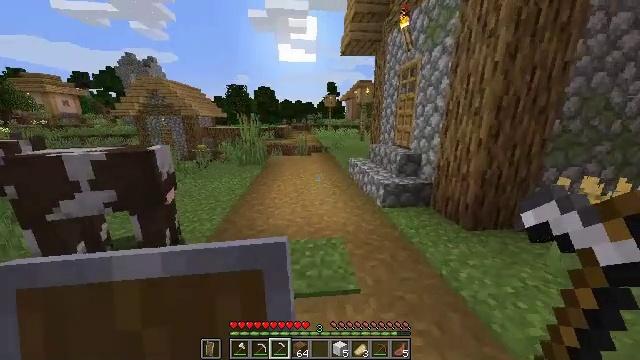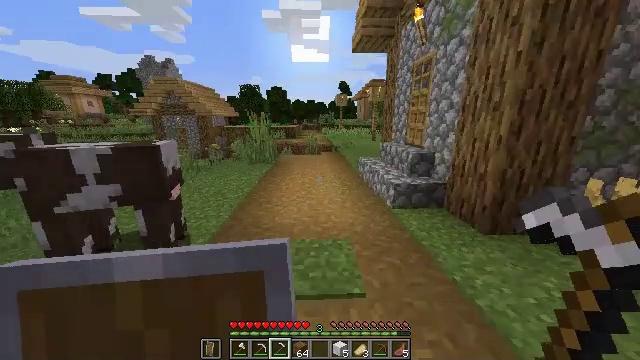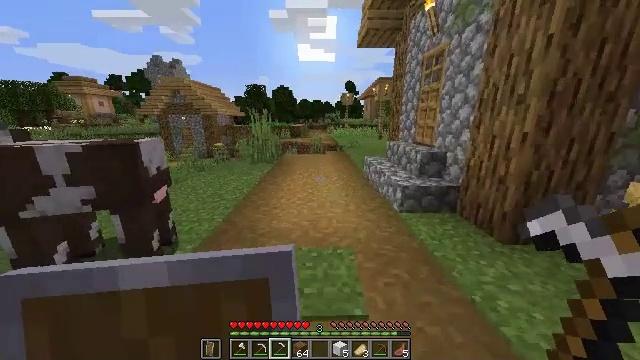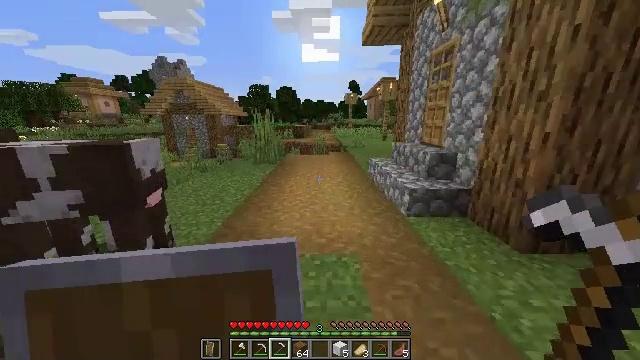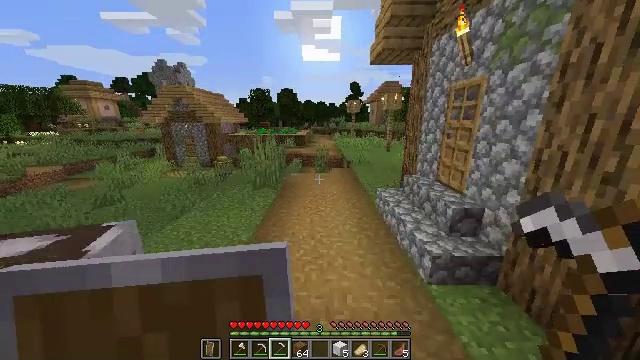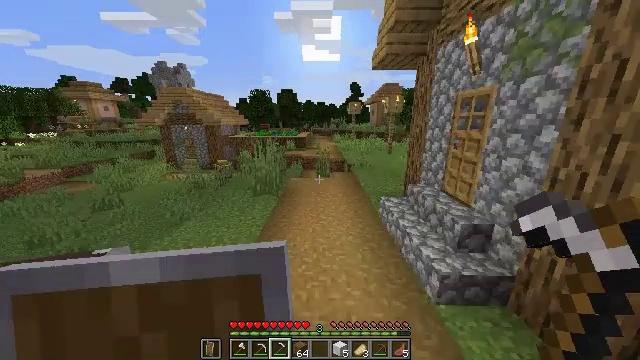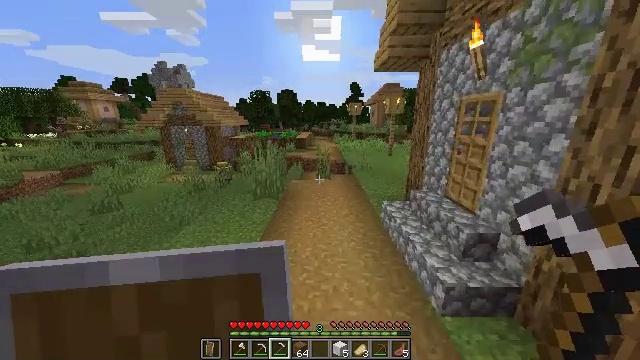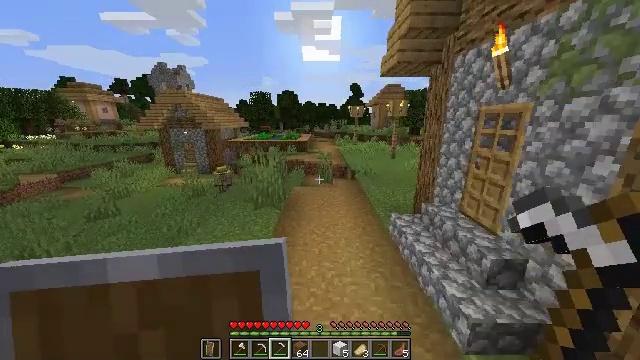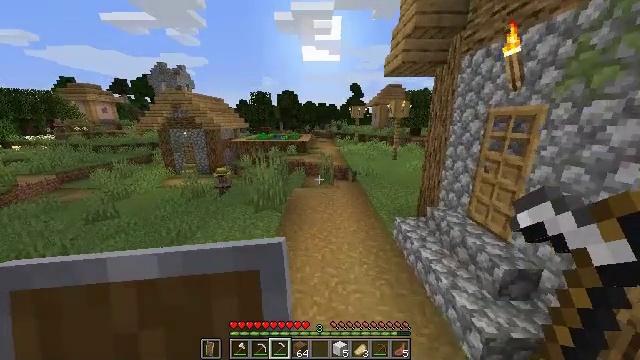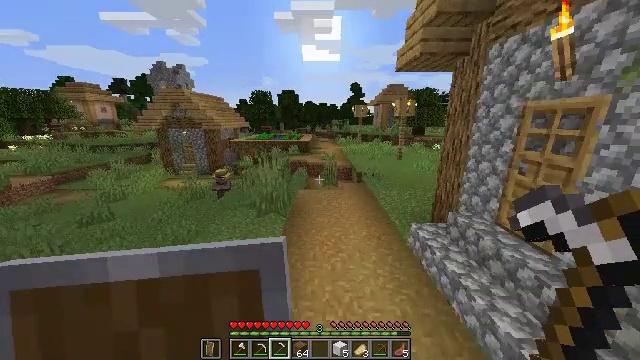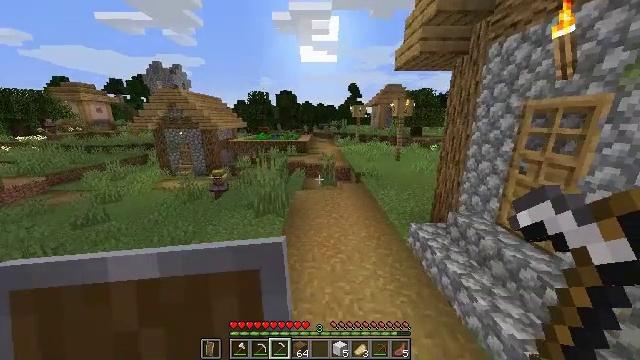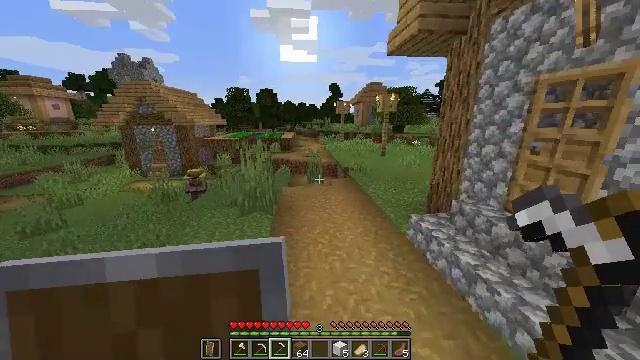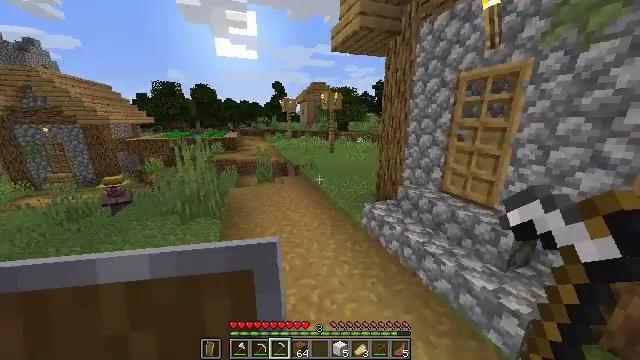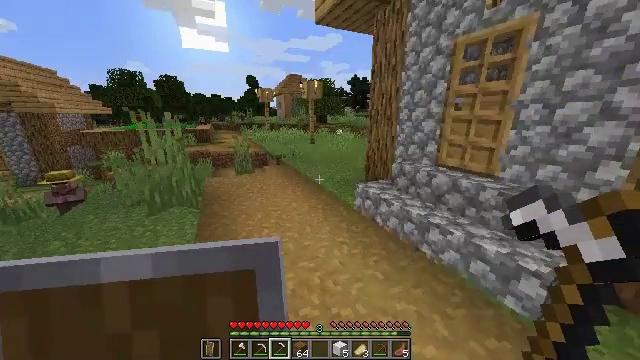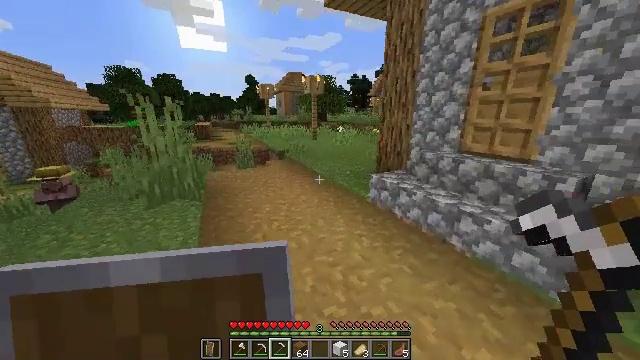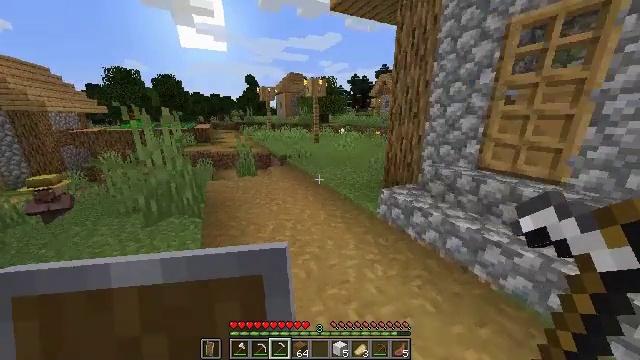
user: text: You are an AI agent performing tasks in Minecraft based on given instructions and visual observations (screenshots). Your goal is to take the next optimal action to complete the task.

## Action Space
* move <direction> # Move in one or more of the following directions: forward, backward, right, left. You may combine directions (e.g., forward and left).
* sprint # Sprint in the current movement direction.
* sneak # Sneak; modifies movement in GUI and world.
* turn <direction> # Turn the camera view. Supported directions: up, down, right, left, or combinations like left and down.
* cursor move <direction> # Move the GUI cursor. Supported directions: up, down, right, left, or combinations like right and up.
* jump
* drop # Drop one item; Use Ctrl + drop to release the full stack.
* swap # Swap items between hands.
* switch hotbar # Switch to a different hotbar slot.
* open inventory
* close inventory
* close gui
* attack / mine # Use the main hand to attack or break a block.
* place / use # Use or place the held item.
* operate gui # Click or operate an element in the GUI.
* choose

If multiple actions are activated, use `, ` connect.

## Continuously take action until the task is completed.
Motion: motion action
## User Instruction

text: Mine the composter block.
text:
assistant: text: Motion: move forward and move left, sprint, turn left, jump
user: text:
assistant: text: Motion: move forward and move left, sprint, turn left, jump
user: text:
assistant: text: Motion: move forward and move left, sprint, jump
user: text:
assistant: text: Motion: move forward and move left, sprint, jump
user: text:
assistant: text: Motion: move forward and move left, sprint, jump
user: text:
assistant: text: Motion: move forward and move left, sprint, jump
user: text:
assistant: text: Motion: move forward and move left, sprint, jump
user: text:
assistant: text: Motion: move forward and move left, sprint, jump
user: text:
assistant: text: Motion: move forward and move left, sprint, jump
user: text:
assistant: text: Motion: move forward and move left, sprint, jump
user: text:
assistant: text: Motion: move forward and move left, sprint, turn right, jump
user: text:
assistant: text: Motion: move forward and move left, sprint, turn right, jump
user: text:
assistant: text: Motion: move forward, sprint, turn right, jump
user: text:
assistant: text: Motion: move forward, sprint, jump
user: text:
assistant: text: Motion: move forward, sprint, jump
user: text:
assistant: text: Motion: move forward, sprint, jump
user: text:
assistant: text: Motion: move forward, sprint, jump
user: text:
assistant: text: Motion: move forward, sprint, jump
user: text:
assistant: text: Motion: move forward, sprint, jump
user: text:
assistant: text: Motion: move forward, sprint, jump
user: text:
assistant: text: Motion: move forward, sprint, jump
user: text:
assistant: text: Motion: move forward, sprint, jump
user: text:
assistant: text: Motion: move forward, sprint, jump
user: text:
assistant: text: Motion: move forward, sprint, jump
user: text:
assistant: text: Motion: move forward, sprint, jump
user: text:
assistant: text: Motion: move forward, sprint, jump
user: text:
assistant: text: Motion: move forward, sprint, jump
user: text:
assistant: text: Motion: move forward, sprint, jump
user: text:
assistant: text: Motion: move forward, sprint, jump
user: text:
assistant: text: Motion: move forward, jump